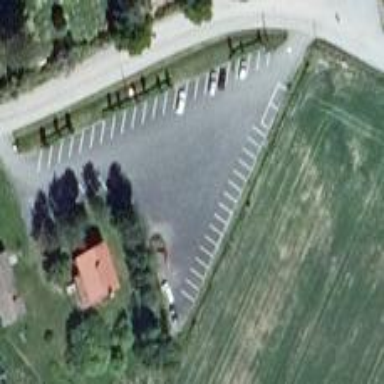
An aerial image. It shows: Parking area.